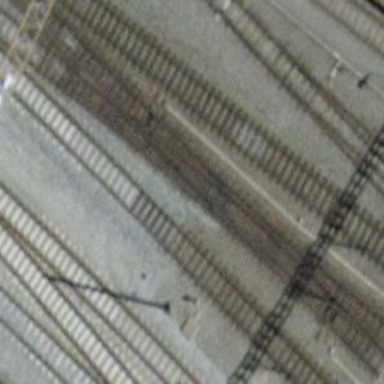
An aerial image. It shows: Railway switch.